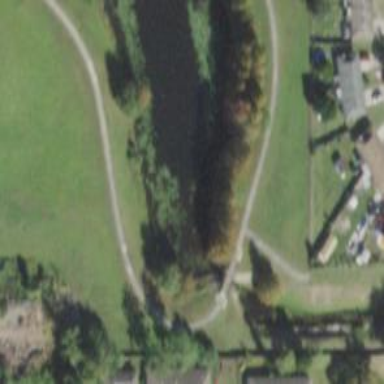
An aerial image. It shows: Footway on bridge.